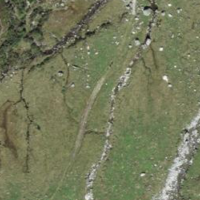
EUNIS habitat code: 26
Species observed at this site:
Rumex alpinus